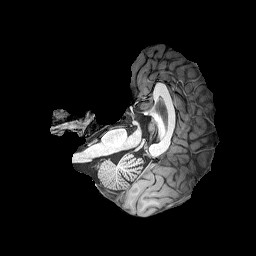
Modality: T1w
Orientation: axial
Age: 27
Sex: male
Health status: healthy